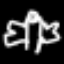
Label: angel